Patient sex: M
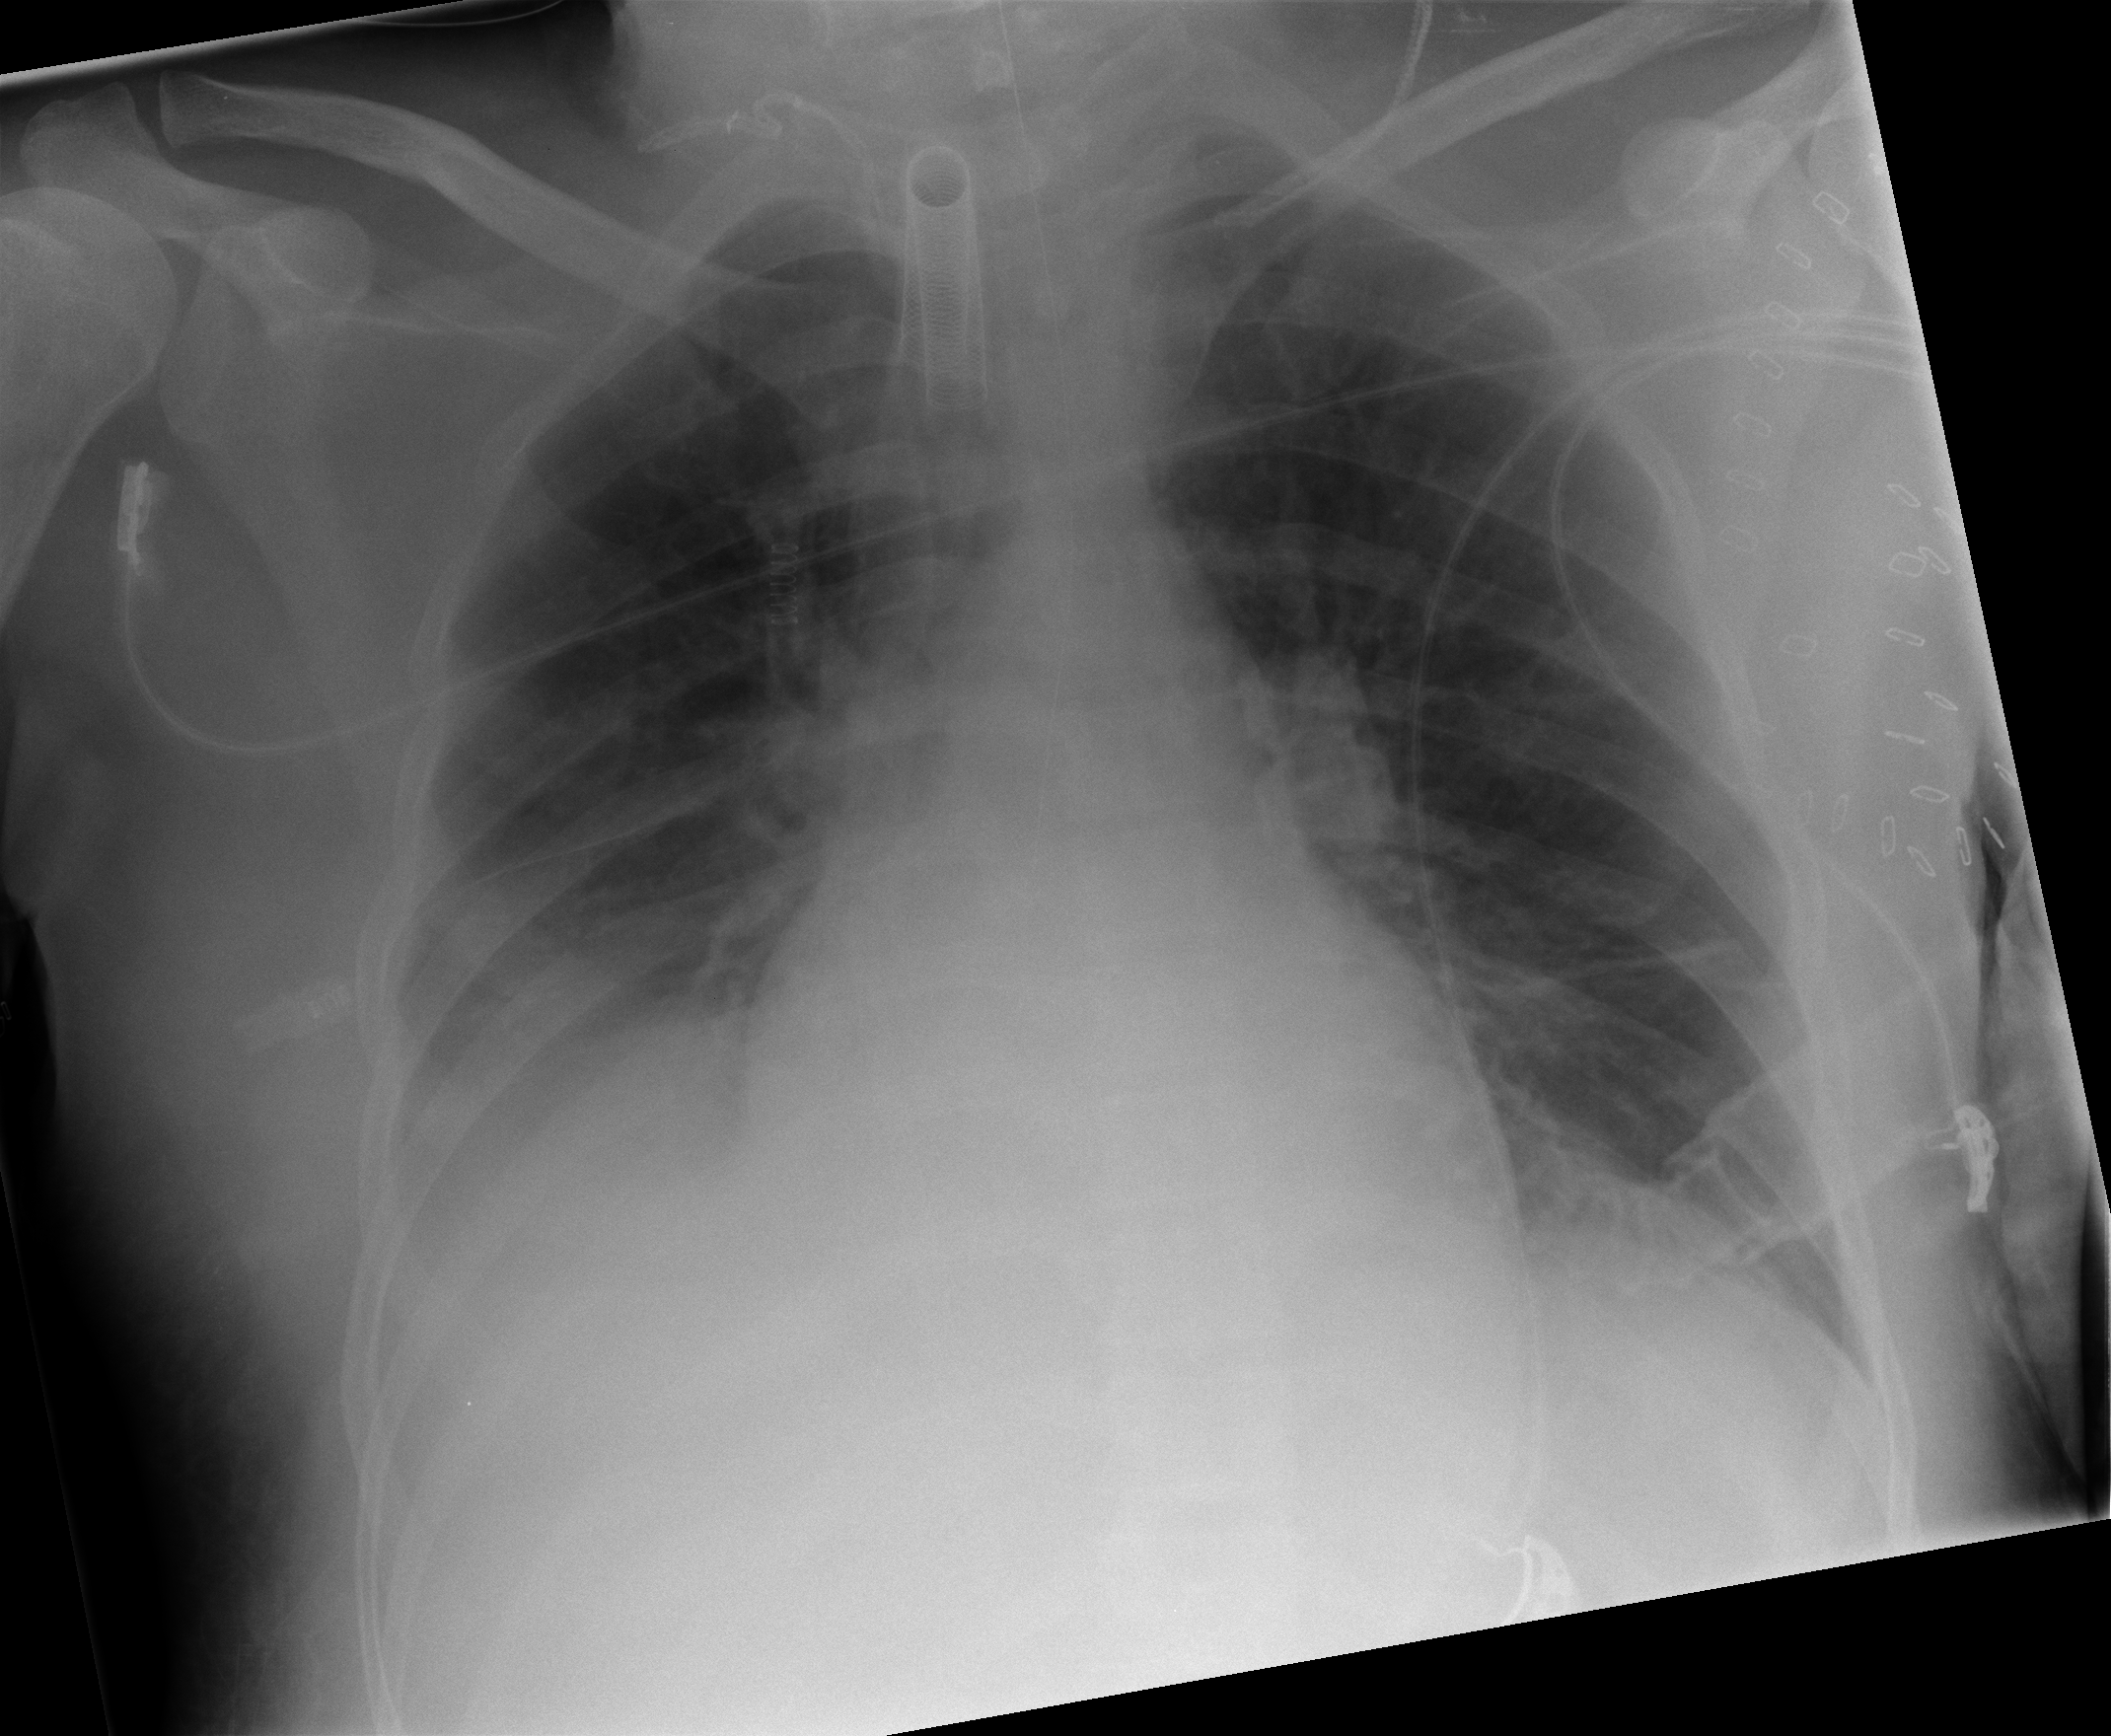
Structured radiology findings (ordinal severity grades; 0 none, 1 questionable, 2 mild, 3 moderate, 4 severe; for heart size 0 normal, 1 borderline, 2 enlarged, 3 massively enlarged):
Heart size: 0
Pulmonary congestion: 0
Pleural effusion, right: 0
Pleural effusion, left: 0
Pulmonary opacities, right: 0
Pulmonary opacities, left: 0
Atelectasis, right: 2
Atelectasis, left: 0